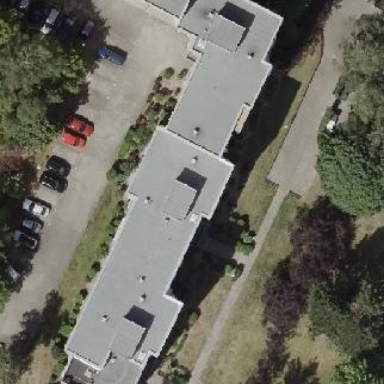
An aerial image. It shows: Apartment building with flat roof.